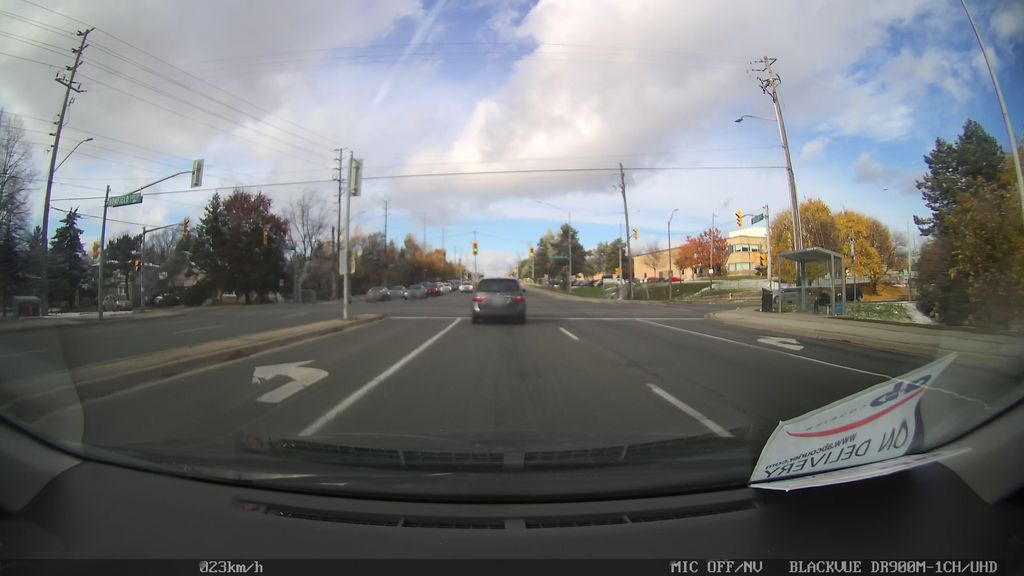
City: toronto